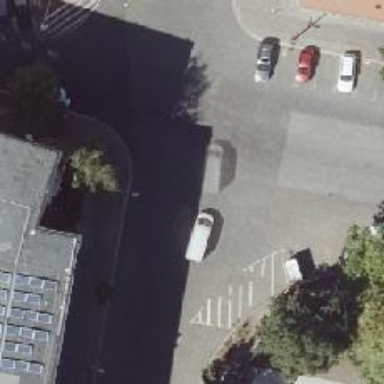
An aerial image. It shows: Unmarked crossing on the road.